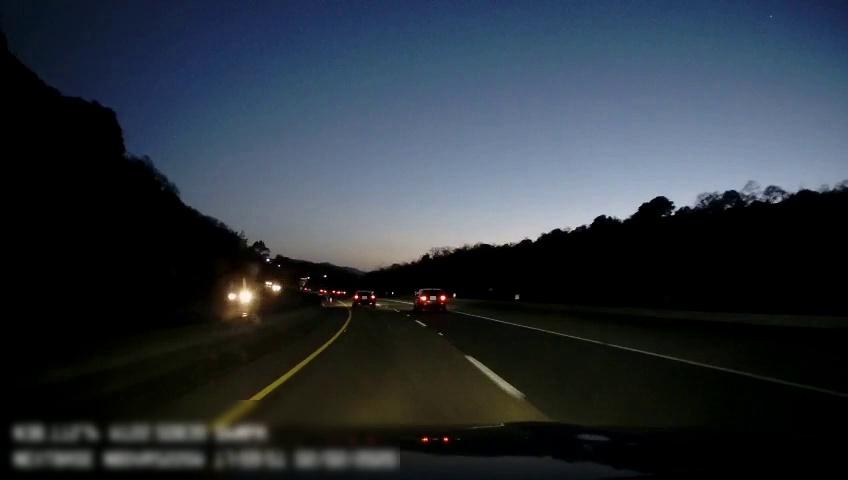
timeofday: Dusk/Dawn/Twilight
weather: Sunny
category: Drivable Space
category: Vehicles | Car
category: Vehicles | Car
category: Vehicles | SUV
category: Lanes | Current Lane
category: Lanes | Current Lane
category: Lanes | Alternate Lane